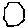
Label: hexagon